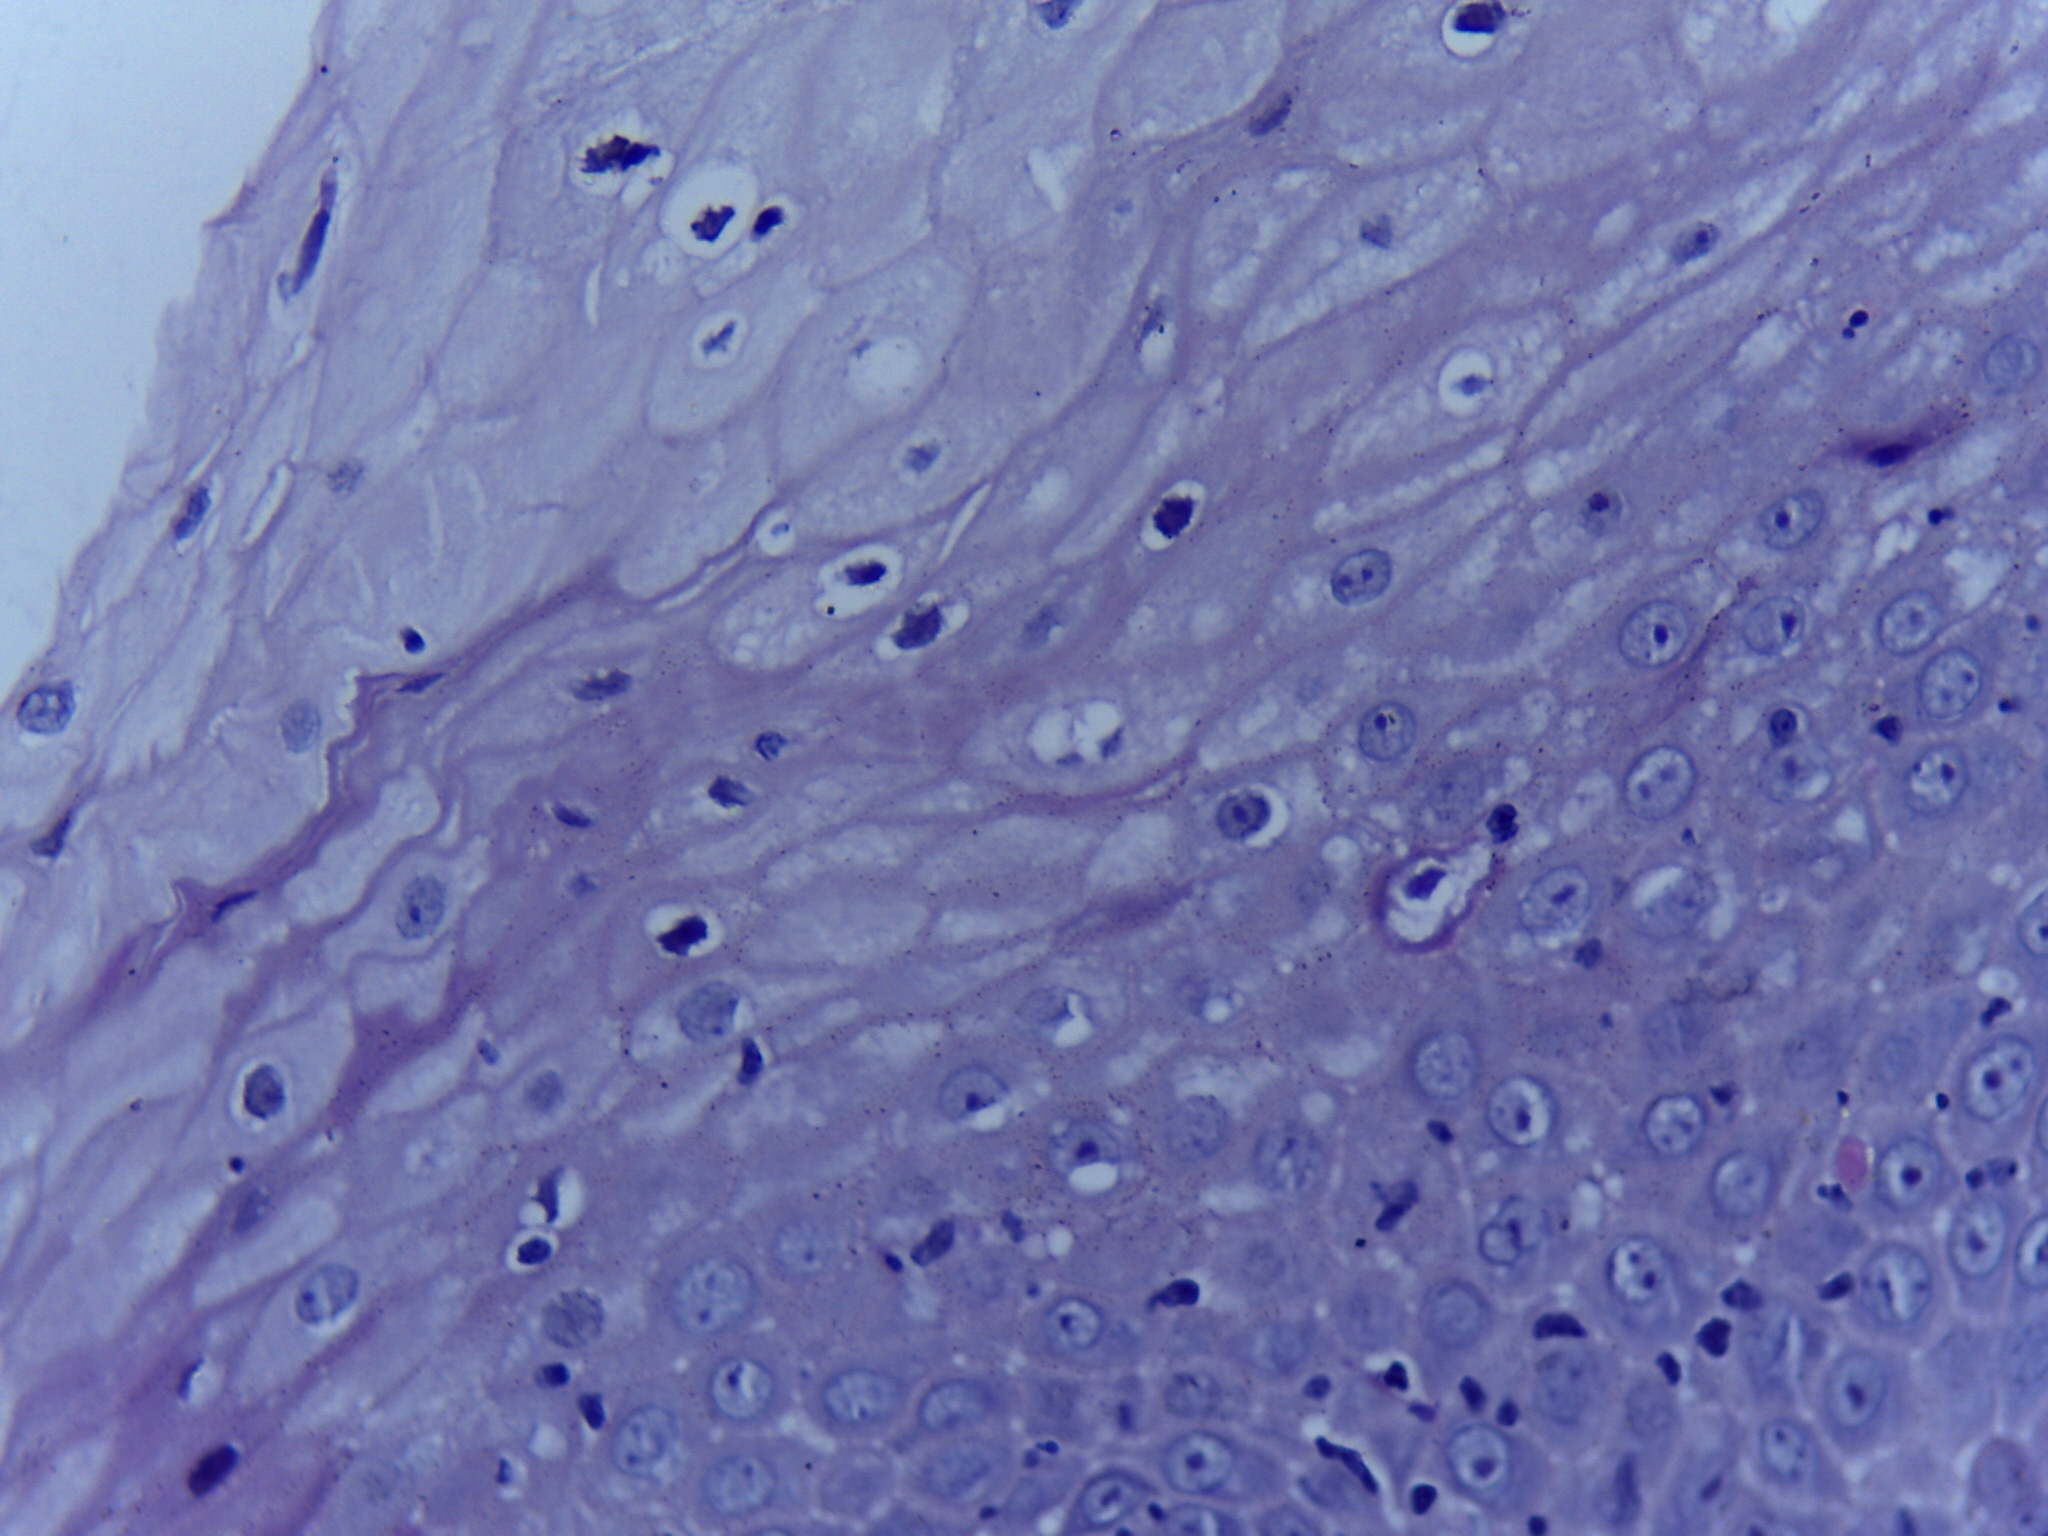
Diagnosis: OSCC